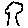
Label: tree